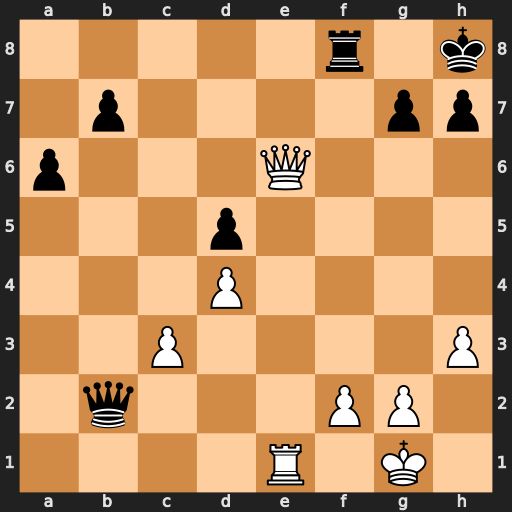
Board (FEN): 5r1k/1p4pp/p3Q3/3p4/3P4/2P4P/1q3PP1/4R1K1
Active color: w
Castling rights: -
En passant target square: -
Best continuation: Qf7 Qa3 Re8 Qc1+ Kh2 Qf4+ Qxf4